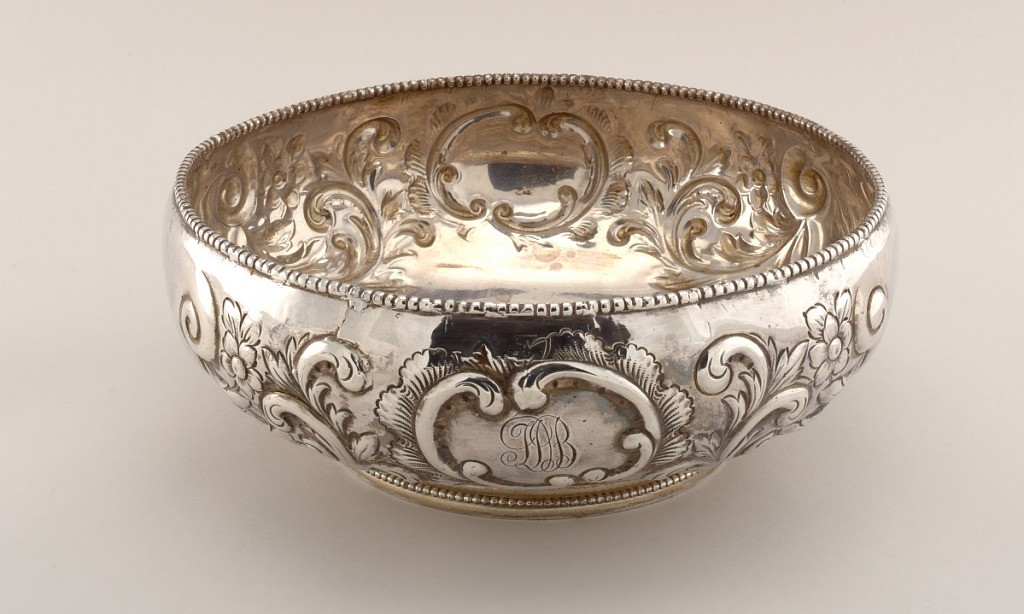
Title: Bowl
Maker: Meriden Brittania Company, Meriden, Connecticut, USA, 1808 - 1898
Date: ca. 1898
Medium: silver plated, britannia metal
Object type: bowl
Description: Low bowl with in-curving side, two scrolled cartouches surrounded by floral scrolls. Beading on rim and foot.